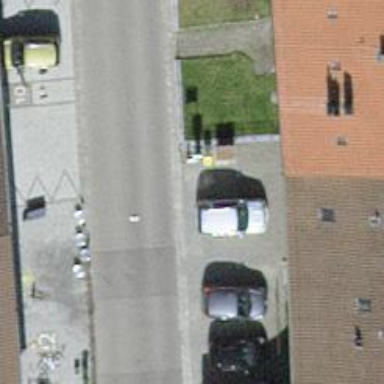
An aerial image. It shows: Post box.